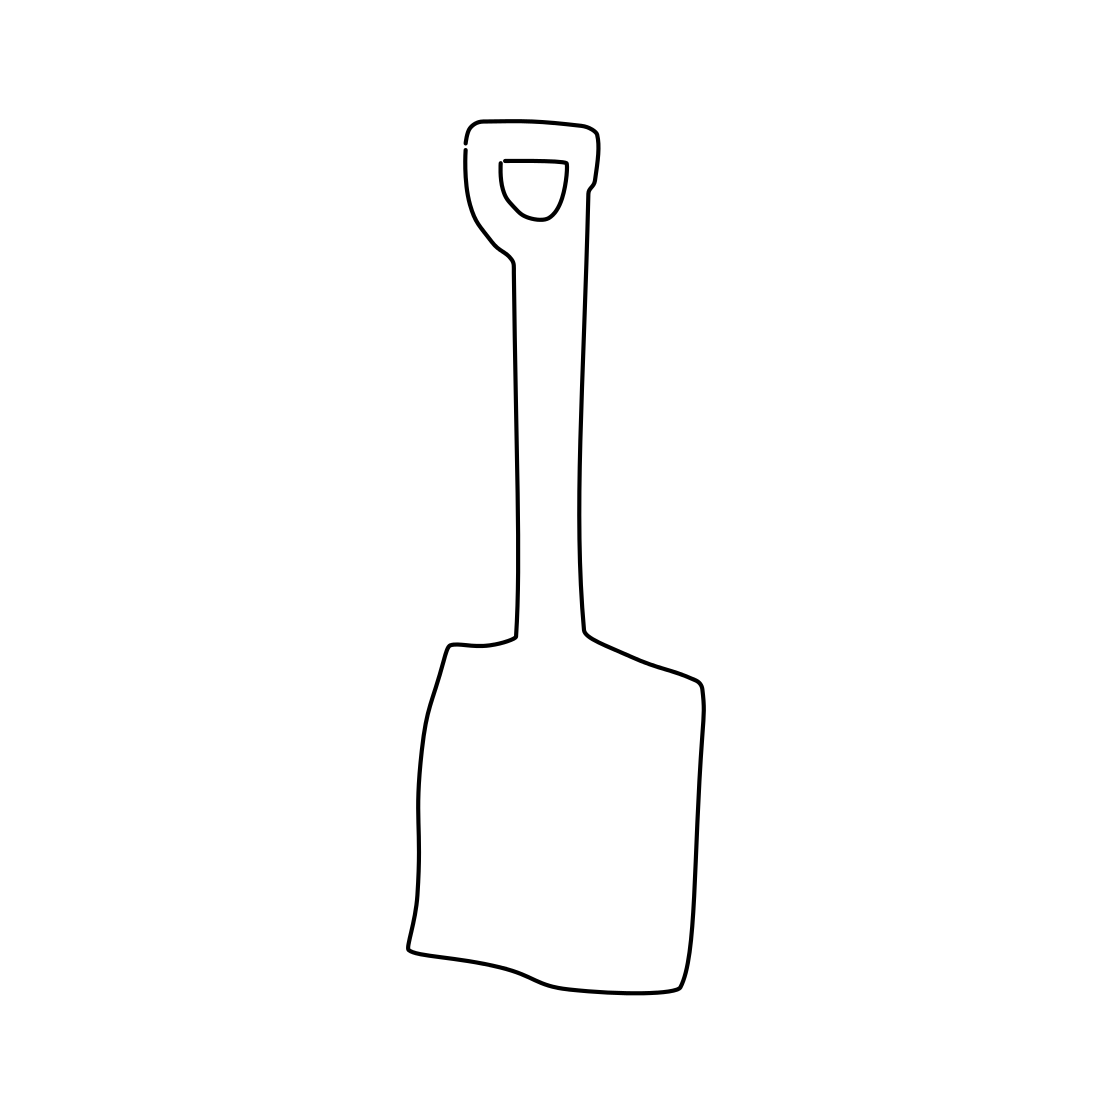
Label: shovel